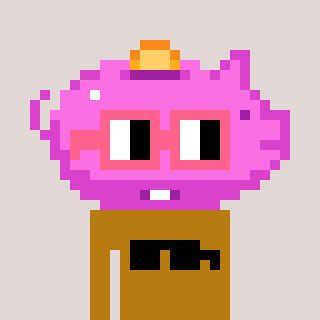
a pixel art character with square pink glasses, a piggybank-shaped head and a gold-colored body on a warm background